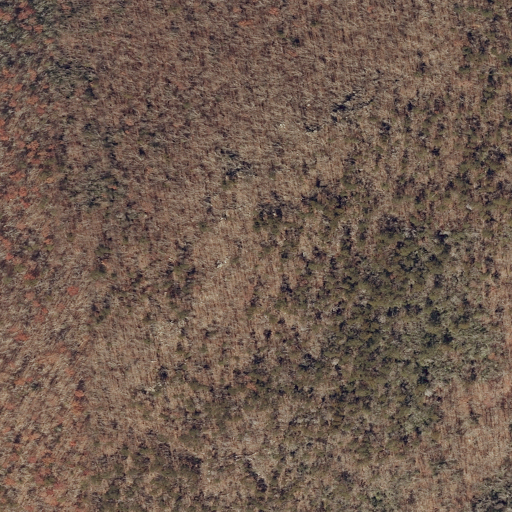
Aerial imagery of mountain in Alabama named Odum Point containing deciduous forest and evergreen forest